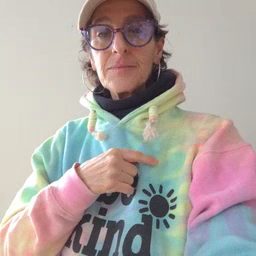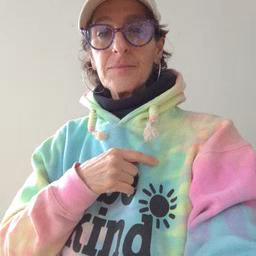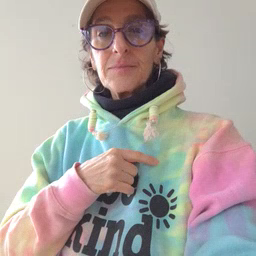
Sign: chin